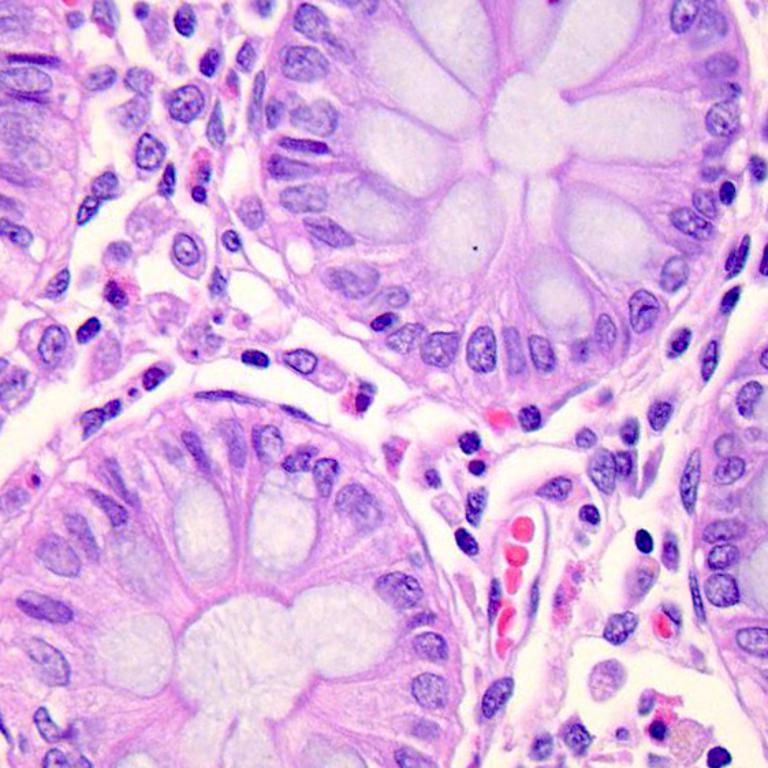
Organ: colon
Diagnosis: benign